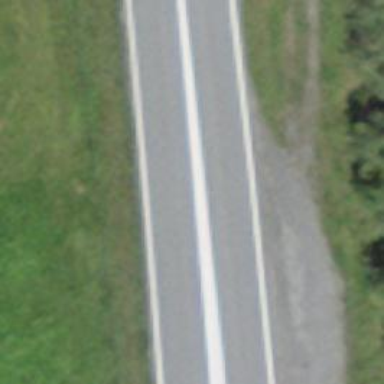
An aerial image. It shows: Asphalt road classified as primary highway.